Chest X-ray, PA view. Patient: 34 years old, sex M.
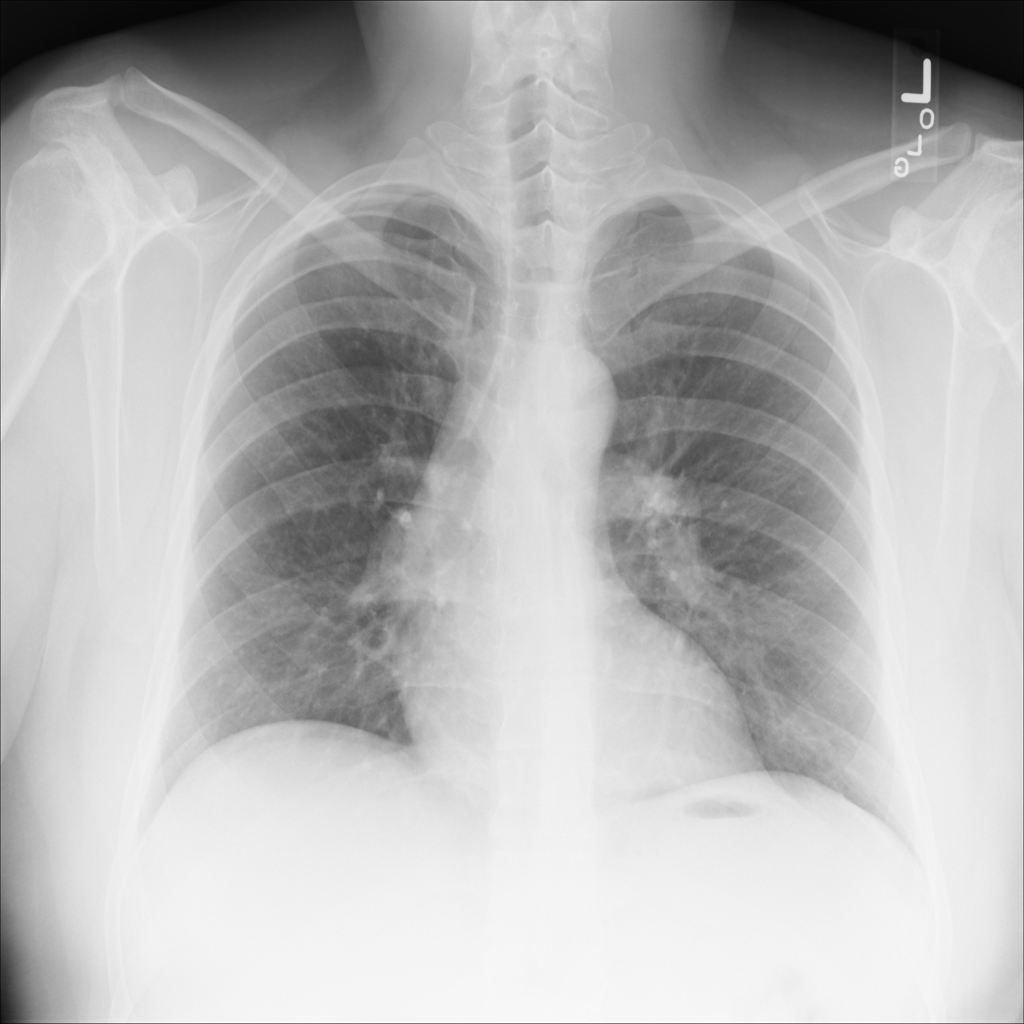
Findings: No Finding